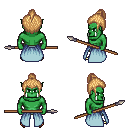
a pixel art fantasy rpg character, male body template, orc, green skin, overskirt, teal pants, light blonde short topknot hairstyle, gold boots, spear, four views (front, back, left, right), 2x2 character sprite sheet, small pixel art, hard edges, no anti-aliasing